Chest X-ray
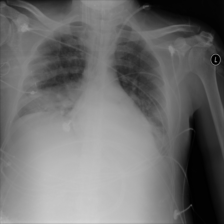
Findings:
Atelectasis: negative
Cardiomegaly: negative
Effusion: negative
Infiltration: negative
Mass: negative
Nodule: negative
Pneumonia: negative
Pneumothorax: negative
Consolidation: negative
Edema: negative
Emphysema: negative
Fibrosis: negative
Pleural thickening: negative
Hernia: negative